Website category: game
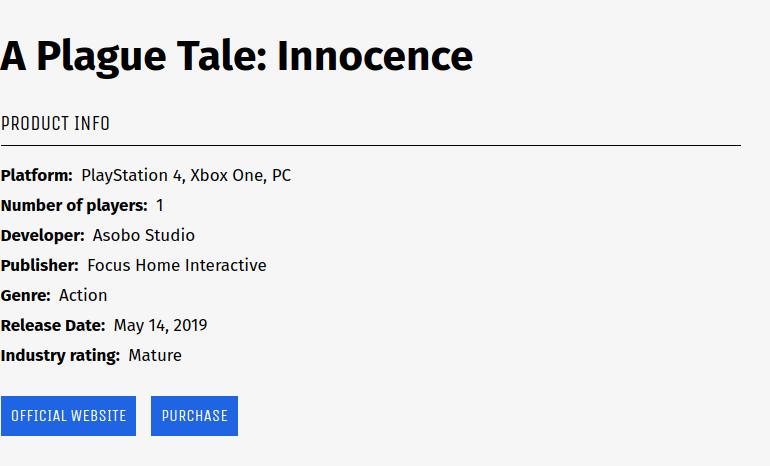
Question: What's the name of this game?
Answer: A Plague Tale: Innocence

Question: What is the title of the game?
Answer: A Plague Tale: Innocence

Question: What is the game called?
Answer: A Plague Tale: Innocence

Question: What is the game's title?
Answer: A Plague Tale: Innocence

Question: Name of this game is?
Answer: A Plague Tale: Innocence

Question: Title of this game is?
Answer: A Plague Tale: Innocence

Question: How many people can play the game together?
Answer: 1

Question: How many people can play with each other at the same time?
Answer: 1

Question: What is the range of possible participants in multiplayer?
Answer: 1

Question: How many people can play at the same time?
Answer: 1

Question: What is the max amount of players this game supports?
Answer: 1

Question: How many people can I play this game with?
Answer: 1

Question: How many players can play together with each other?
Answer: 1

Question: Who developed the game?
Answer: Asobo Studio

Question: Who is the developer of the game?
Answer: Asobo Studio

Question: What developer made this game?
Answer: Asobo Studio

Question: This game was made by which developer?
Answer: Asobo Studio

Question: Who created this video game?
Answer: Asobo Studio

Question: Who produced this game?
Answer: Asobo Studio

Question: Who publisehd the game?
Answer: Focus Home Interactive

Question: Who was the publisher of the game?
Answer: Focus Home Interactive

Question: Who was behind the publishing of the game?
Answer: Focus Home Interactive

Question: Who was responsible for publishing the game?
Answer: Focus Home Interactive

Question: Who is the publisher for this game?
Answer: Focus Home Interactive

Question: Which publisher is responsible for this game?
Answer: Focus Home Interactive

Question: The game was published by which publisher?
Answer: Focus Home Interactive

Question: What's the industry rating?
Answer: Mature

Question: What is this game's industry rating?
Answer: Mature

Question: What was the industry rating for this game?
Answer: Mature

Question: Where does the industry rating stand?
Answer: Mature

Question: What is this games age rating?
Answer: Mature

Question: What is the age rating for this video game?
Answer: Mature

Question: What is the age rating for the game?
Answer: Mature

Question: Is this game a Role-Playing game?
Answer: no

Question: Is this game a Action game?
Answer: yes

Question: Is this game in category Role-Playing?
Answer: no

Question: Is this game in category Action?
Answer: yes

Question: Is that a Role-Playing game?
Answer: no

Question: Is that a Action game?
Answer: yes

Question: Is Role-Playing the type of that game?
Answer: no

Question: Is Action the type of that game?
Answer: yes

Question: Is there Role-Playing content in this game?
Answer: no

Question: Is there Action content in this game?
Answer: yes

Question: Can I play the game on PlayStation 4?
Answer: yes

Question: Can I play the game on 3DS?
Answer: no

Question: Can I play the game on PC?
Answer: yes

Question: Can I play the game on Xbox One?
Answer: yes

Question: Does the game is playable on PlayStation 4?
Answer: yes

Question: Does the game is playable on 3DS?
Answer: no

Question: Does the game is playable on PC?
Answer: yes

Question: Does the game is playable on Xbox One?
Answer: yes

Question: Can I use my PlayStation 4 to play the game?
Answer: yes

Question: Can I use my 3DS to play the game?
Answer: no

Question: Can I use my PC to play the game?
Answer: yes

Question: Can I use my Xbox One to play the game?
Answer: yes

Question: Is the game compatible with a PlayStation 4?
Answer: yes

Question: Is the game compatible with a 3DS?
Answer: no

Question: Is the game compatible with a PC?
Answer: yes

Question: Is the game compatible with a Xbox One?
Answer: yes